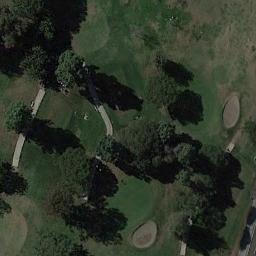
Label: golf_course